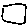
Label: square